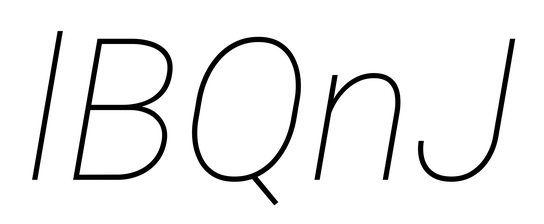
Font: Roboto-Italic_Thin_Italic